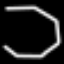
Label: octagon